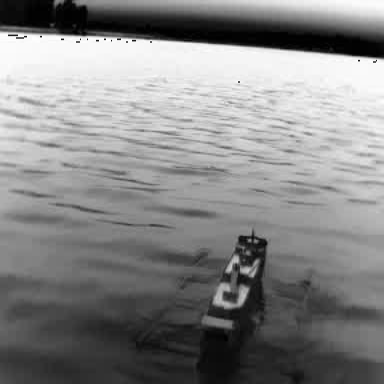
There is a container_ship in the infrared image.